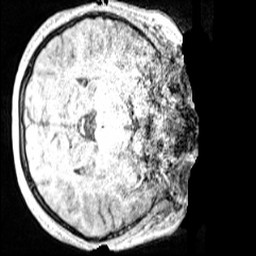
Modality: MP2RAGE
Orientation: axial
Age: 13
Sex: male
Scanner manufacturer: siemens
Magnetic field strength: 3 T
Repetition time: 4 s
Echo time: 0.00299 s